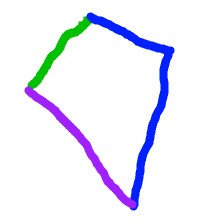
Shape: kite